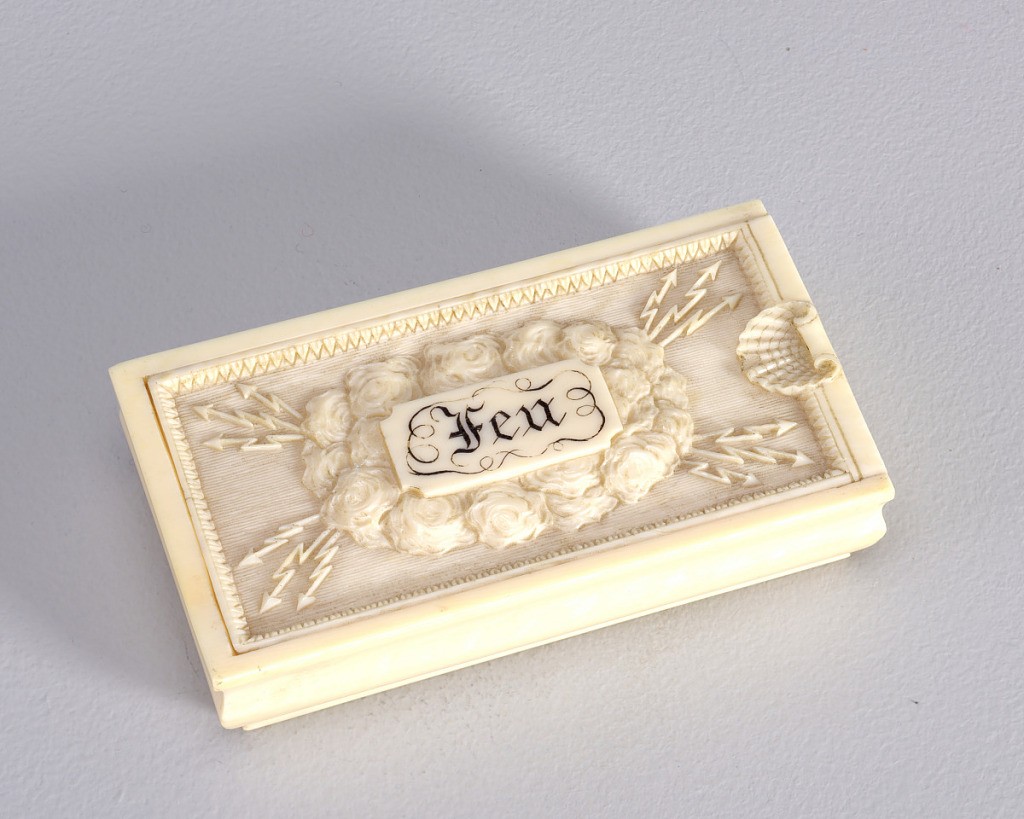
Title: "Feu"
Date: late 19th century
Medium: Ivory, pigment
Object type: Matchsafe
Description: Rectangular container, contoured sides, and slide-off lid with carved decoration, featuring central reserve inscribed "Feu" in black pigment, beneath which is a large cloud formation. Three lighting bolt-like arrows radiate outward from cloud mass at all four corners. Background has fine, engraved horizontal lines and all is framed by a serrated or leaf surround. Small, scalloped shell on lid at right serves as thumb catch. Surface of box bottom carved with fine cross-hatch marks for striker.